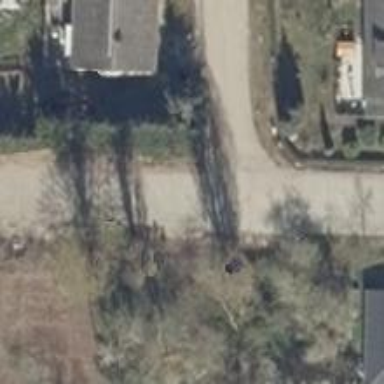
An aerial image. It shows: Residential road with concrete surface.